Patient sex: M
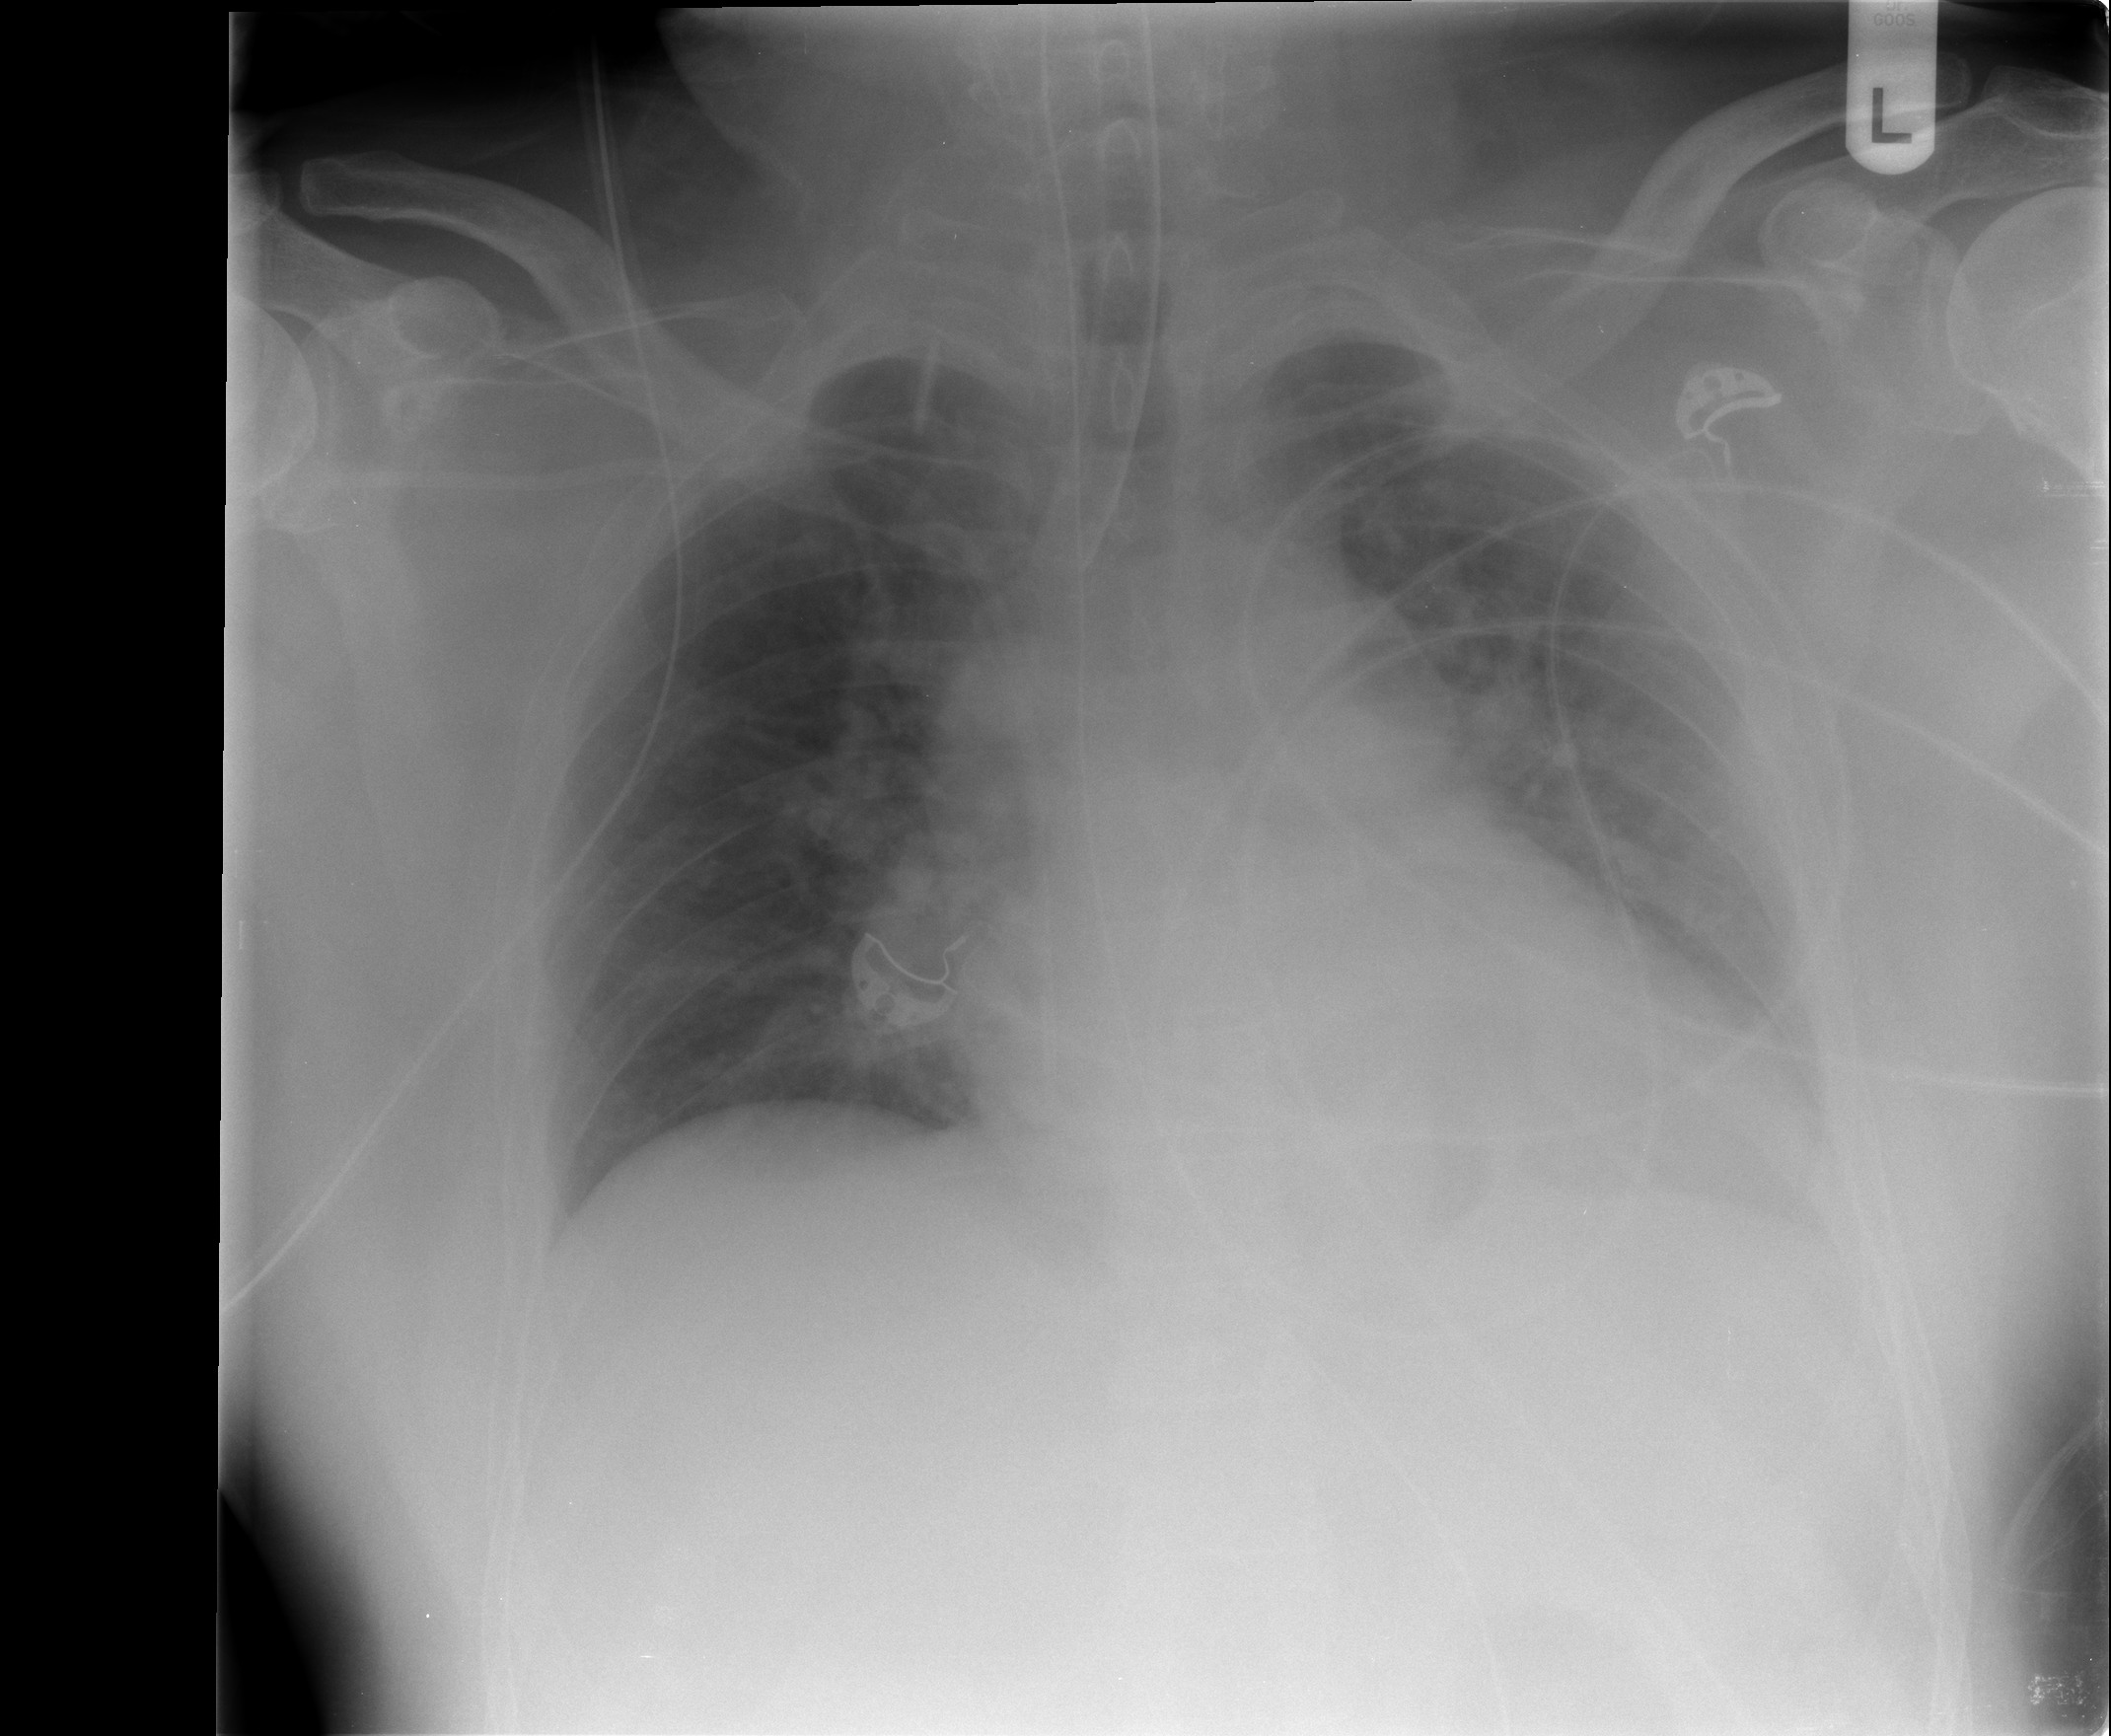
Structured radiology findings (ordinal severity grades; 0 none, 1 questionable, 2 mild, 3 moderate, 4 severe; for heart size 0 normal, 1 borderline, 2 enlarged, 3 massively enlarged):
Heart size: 0
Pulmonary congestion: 0
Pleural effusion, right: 0
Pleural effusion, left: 3
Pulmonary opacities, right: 0
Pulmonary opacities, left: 0
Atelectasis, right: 0
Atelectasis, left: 2